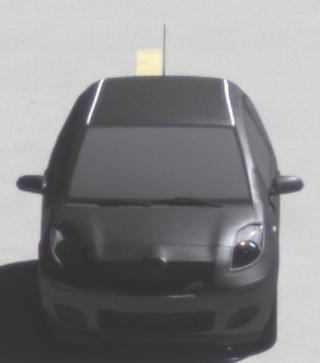
Make: Toyota
Model: Yaris 1.0
Detailed model: Yaris (XP13)
Model produced from: 2011/10
Model produced until: 2014/08
Doors: 3
Color: gray
Road condition: dry road
Daytime: midday
Contrast: high contrast